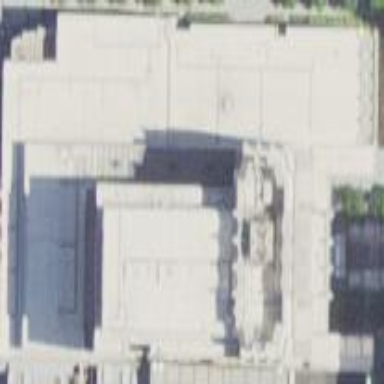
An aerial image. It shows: Courthouse building.